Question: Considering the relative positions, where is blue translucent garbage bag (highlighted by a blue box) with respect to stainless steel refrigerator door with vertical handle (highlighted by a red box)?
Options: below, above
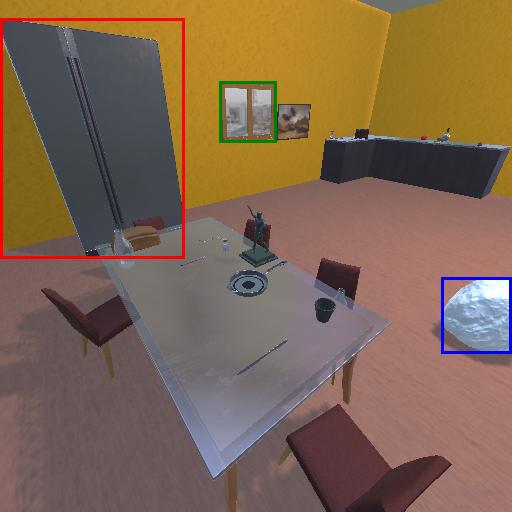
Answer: below